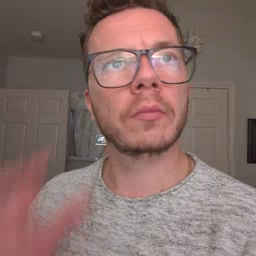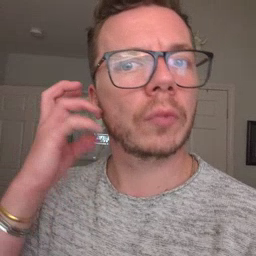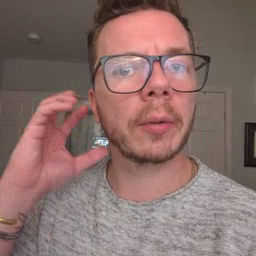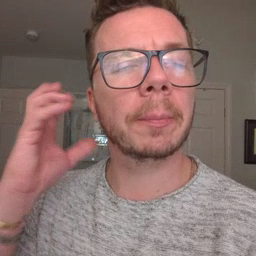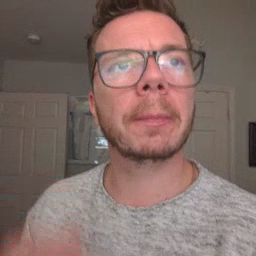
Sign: radio